Question: I like to design a layout like in the image below. What would be the best way to design this layout, so the icon will be centered in the box and if we load it in big screen the whole screen should fit those 8 boxes?

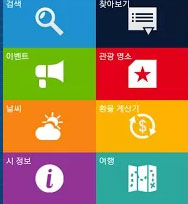
Answer: Here's an example on how you might do that layout:
'''
<?xml version="1.0" encoding="utf-8"?>
<RelativeLayout xmlns:android="http://schemas.android.com/apk/res/android"
android:id="@+id/layout_main"
android:layout_width="fill_parent"
android:layout_height="fill_parent" >
<View
android:id="@+id/middle_separator"
android:layout_width="0dp"
android:layout_height="fill_parent"
android:layout_centerHorizontal="true" />
<LinearLayout
android:layout_width="wrap_content"
android:layout_height="wrap_content"
android:layout_alignParentBottom="true"
android:layout_alignParentLeft="true"
android:layout_alignParentTop="true"
android:layout_alignRight="@id/middle_separator"
android:orientation="vertical" >
<FrameLayout
android:layout_width="match_parent"
android:layout_height="0dp"
android:layout_weight="1"
android:background="#000000" >
<ImageView
android:layout_width="wrap_content"
android:layout_height="wrap_content"
android:layout_gravity="center"
android:src="@drawable/ic_launcher" />
<TextView
android:layout_width="wrap_content"
android:layout_height="wrap_content"
android:text="Stuff"
android:textColor="#ffffff" />
</FrameLayout>
<FrameLayout
android:layout_width="match_parent"
android:layout_height="0dp"
android:layout_weight="1"
android:background="#220000" >
<ImageView
android:layout_width="wrap_content"
android:layout_height="wrap_content"
android:layout_gravity="center"
android:src="@drawable/ic_launcher" />
<TextView
android:layout_width="wrap_content"
android:layout_height="wrap_content"
android:text="Stuff"
android:textColor="#ffffff" />
</FrameLayout>
<FrameLayout
android:layout_width="match_parent"
android:layout_height="0dp"
android:layout_weight="1"
android:background="#440000" >
<ImageView
android:layout_width="wrap_content"
android:layout_height="wrap_content"
android:layout_gravity="center"
android:src="@drawable/ic_launcher" />
<TextView
android:layout_width="wrap_content"
android:layout_height="wrap_content"
android:text="Stuff"
android:textColor="#ffffff" />
</FrameLayout>
<FrameLayout
android:layout_width="match_parent"
android:layout_height="0dp"
android:layout_weight="1"
android:background="#660000" >
<ImageView
android:layout_width="wrap_content"
android:layout_height="wrap_content"
android:layout_gravity="center"
android:src="@drawable/ic_launcher" />
<TextView
android:layout_width="wrap_content"
android:layout_height="wrap_content"
android:text="Stuff"
android:textColor="#ffffff" />
</FrameLayout>
</LinearLayout>
<LinearLayout
android:layout_width="wrap_content"
android:layout_height="wrap_content"
android:layout_alignLeft="@id/middle_separator"
android:layout_alignParentBottom="true"
android:layout_alignParentRight="true"
android:layout_alignParentTop="true"
android:orientation="vertical" >
<FrameLayout
android:layout_width="match_parent"
android:layout_height="0dp"
android:layout_weight="1"
android:background="#880000" >
<ImageView
android:layout_width="wrap_content"
android:layout_height="wrap_content"
android:layout_gravity="center"
android:src="@drawable/ic_launcher" />
<TextView
android:layout_width="wrap_content"
android:layout_height="wrap_content"
android:text="Stuff"
android:textColor="#ffffff" />
</FrameLayout>
<FrameLayout
android:layout_width="match_parent"
android:layout_height="0dp"
android:layout_weight="1"
android:background="#aa0000" >
<ImageView
android:layout_width="wrap_content"
android:layout_height="wrap_content"
android:layout_gravity="center"
android:src="@drawable/ic_launcher" />
<TextView
android:layout_width="wrap_content"
android:layout_height="wrap_content"
android:text="Stuff"
android:textColor="#ffffff" />
</FrameLayout>
<FrameLayout
android:layout_width="match_parent"
android:layout_height="0dp"
android:layout_weight="1"
android:background="#cc0000" >
<ImageView
android:layout_width="wrap_content"
android:layout_height="wrap_content"
android:layout_gravity="center"
android:src="@drawable/ic_launcher" />
<TextView
android:layout_width="wrap_content"
android:layout_height="wrap_content"
android:text="Stuff"
android:textColor="#ffffff" />
</FrameLayout>
<FrameLayout
android:layout_width="match_parent"
android:layout_height="0dp"
android:layout_weight="1"
android:background="#ee0000" >
<ImageView
android:layout_width="wrap_content"
android:layout_height="wrap_content"
android:layout_gravity="center"
android:src="@drawable/ic_launcher" />
<TextView
android:layout_width="wrap_content"
android:layout_height="wrap_content"
android:text="Stuff"
android:textColor="#ffffff" />
</FrameLayout>
</LinearLayout>
</RelativeLayout>
'''